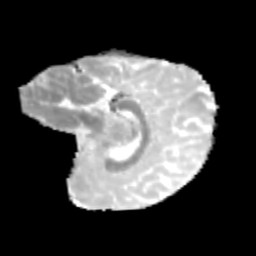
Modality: MD
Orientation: sagittal
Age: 9
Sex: female
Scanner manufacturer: siemens
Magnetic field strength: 3 T
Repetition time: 3.8 s
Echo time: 0.07 s